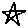
Label: star